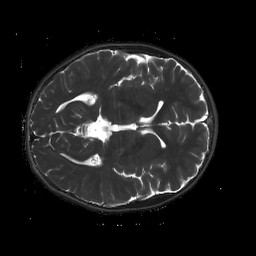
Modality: T2map
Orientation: axial
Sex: male
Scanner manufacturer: siemens
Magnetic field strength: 3 T
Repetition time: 4 s